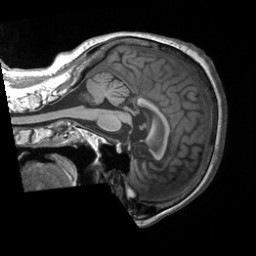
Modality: T1w
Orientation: sagittal
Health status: ill
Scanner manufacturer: siemens
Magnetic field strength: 3 T
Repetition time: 1.9 s
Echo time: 0.00251 s